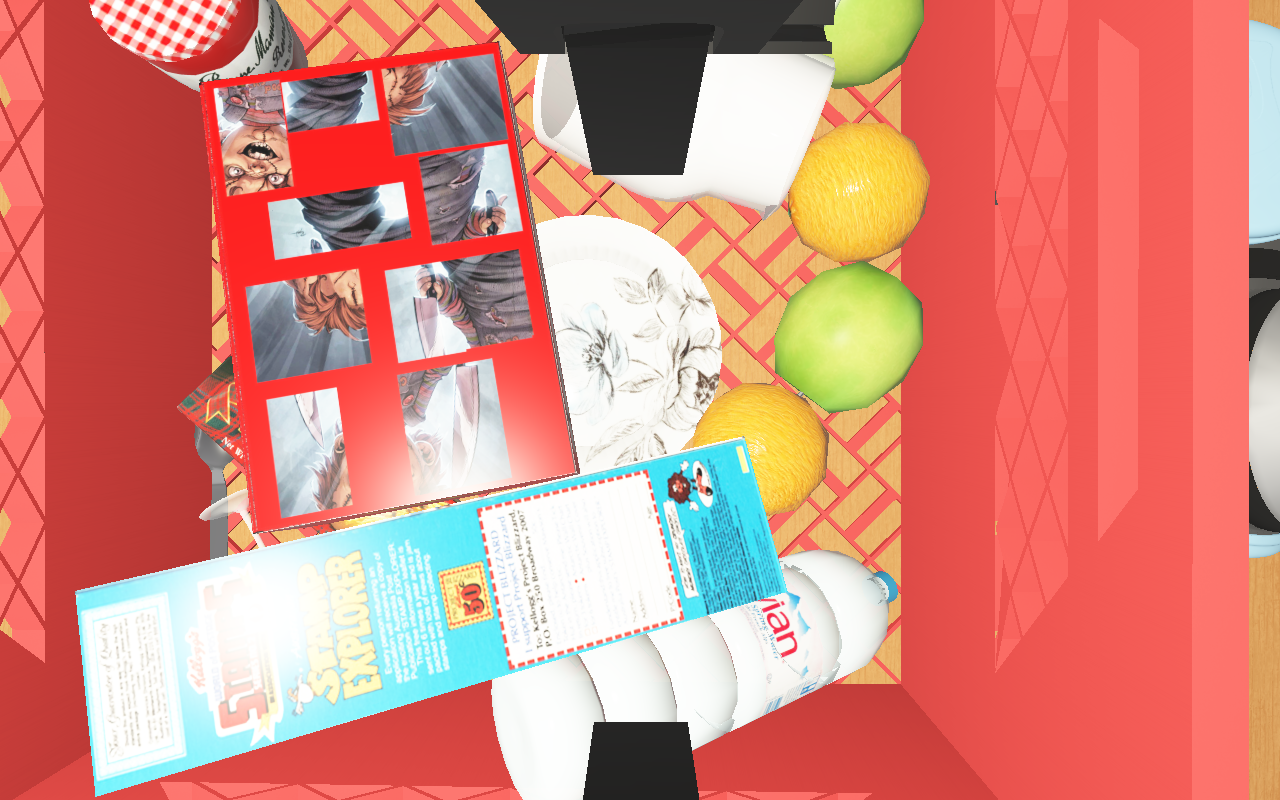
Objects in the scene:
water bottle
apple
orange
plate
wineglass
jam jar
biscuit box